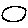
Label: circle